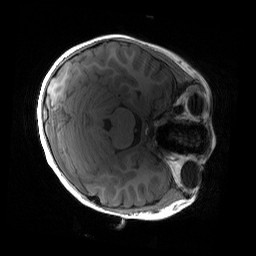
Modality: T1w
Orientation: axial
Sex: female
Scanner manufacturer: siemens
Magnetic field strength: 3 T
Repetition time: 1.9 s
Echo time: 0.00243 s